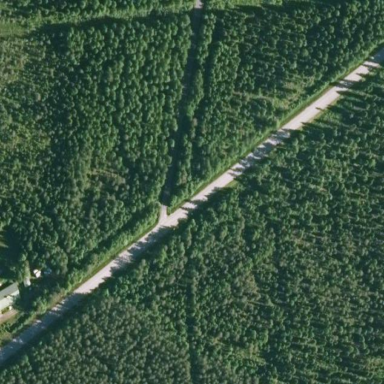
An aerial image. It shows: Woodland with needle-leaved trees.